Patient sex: M
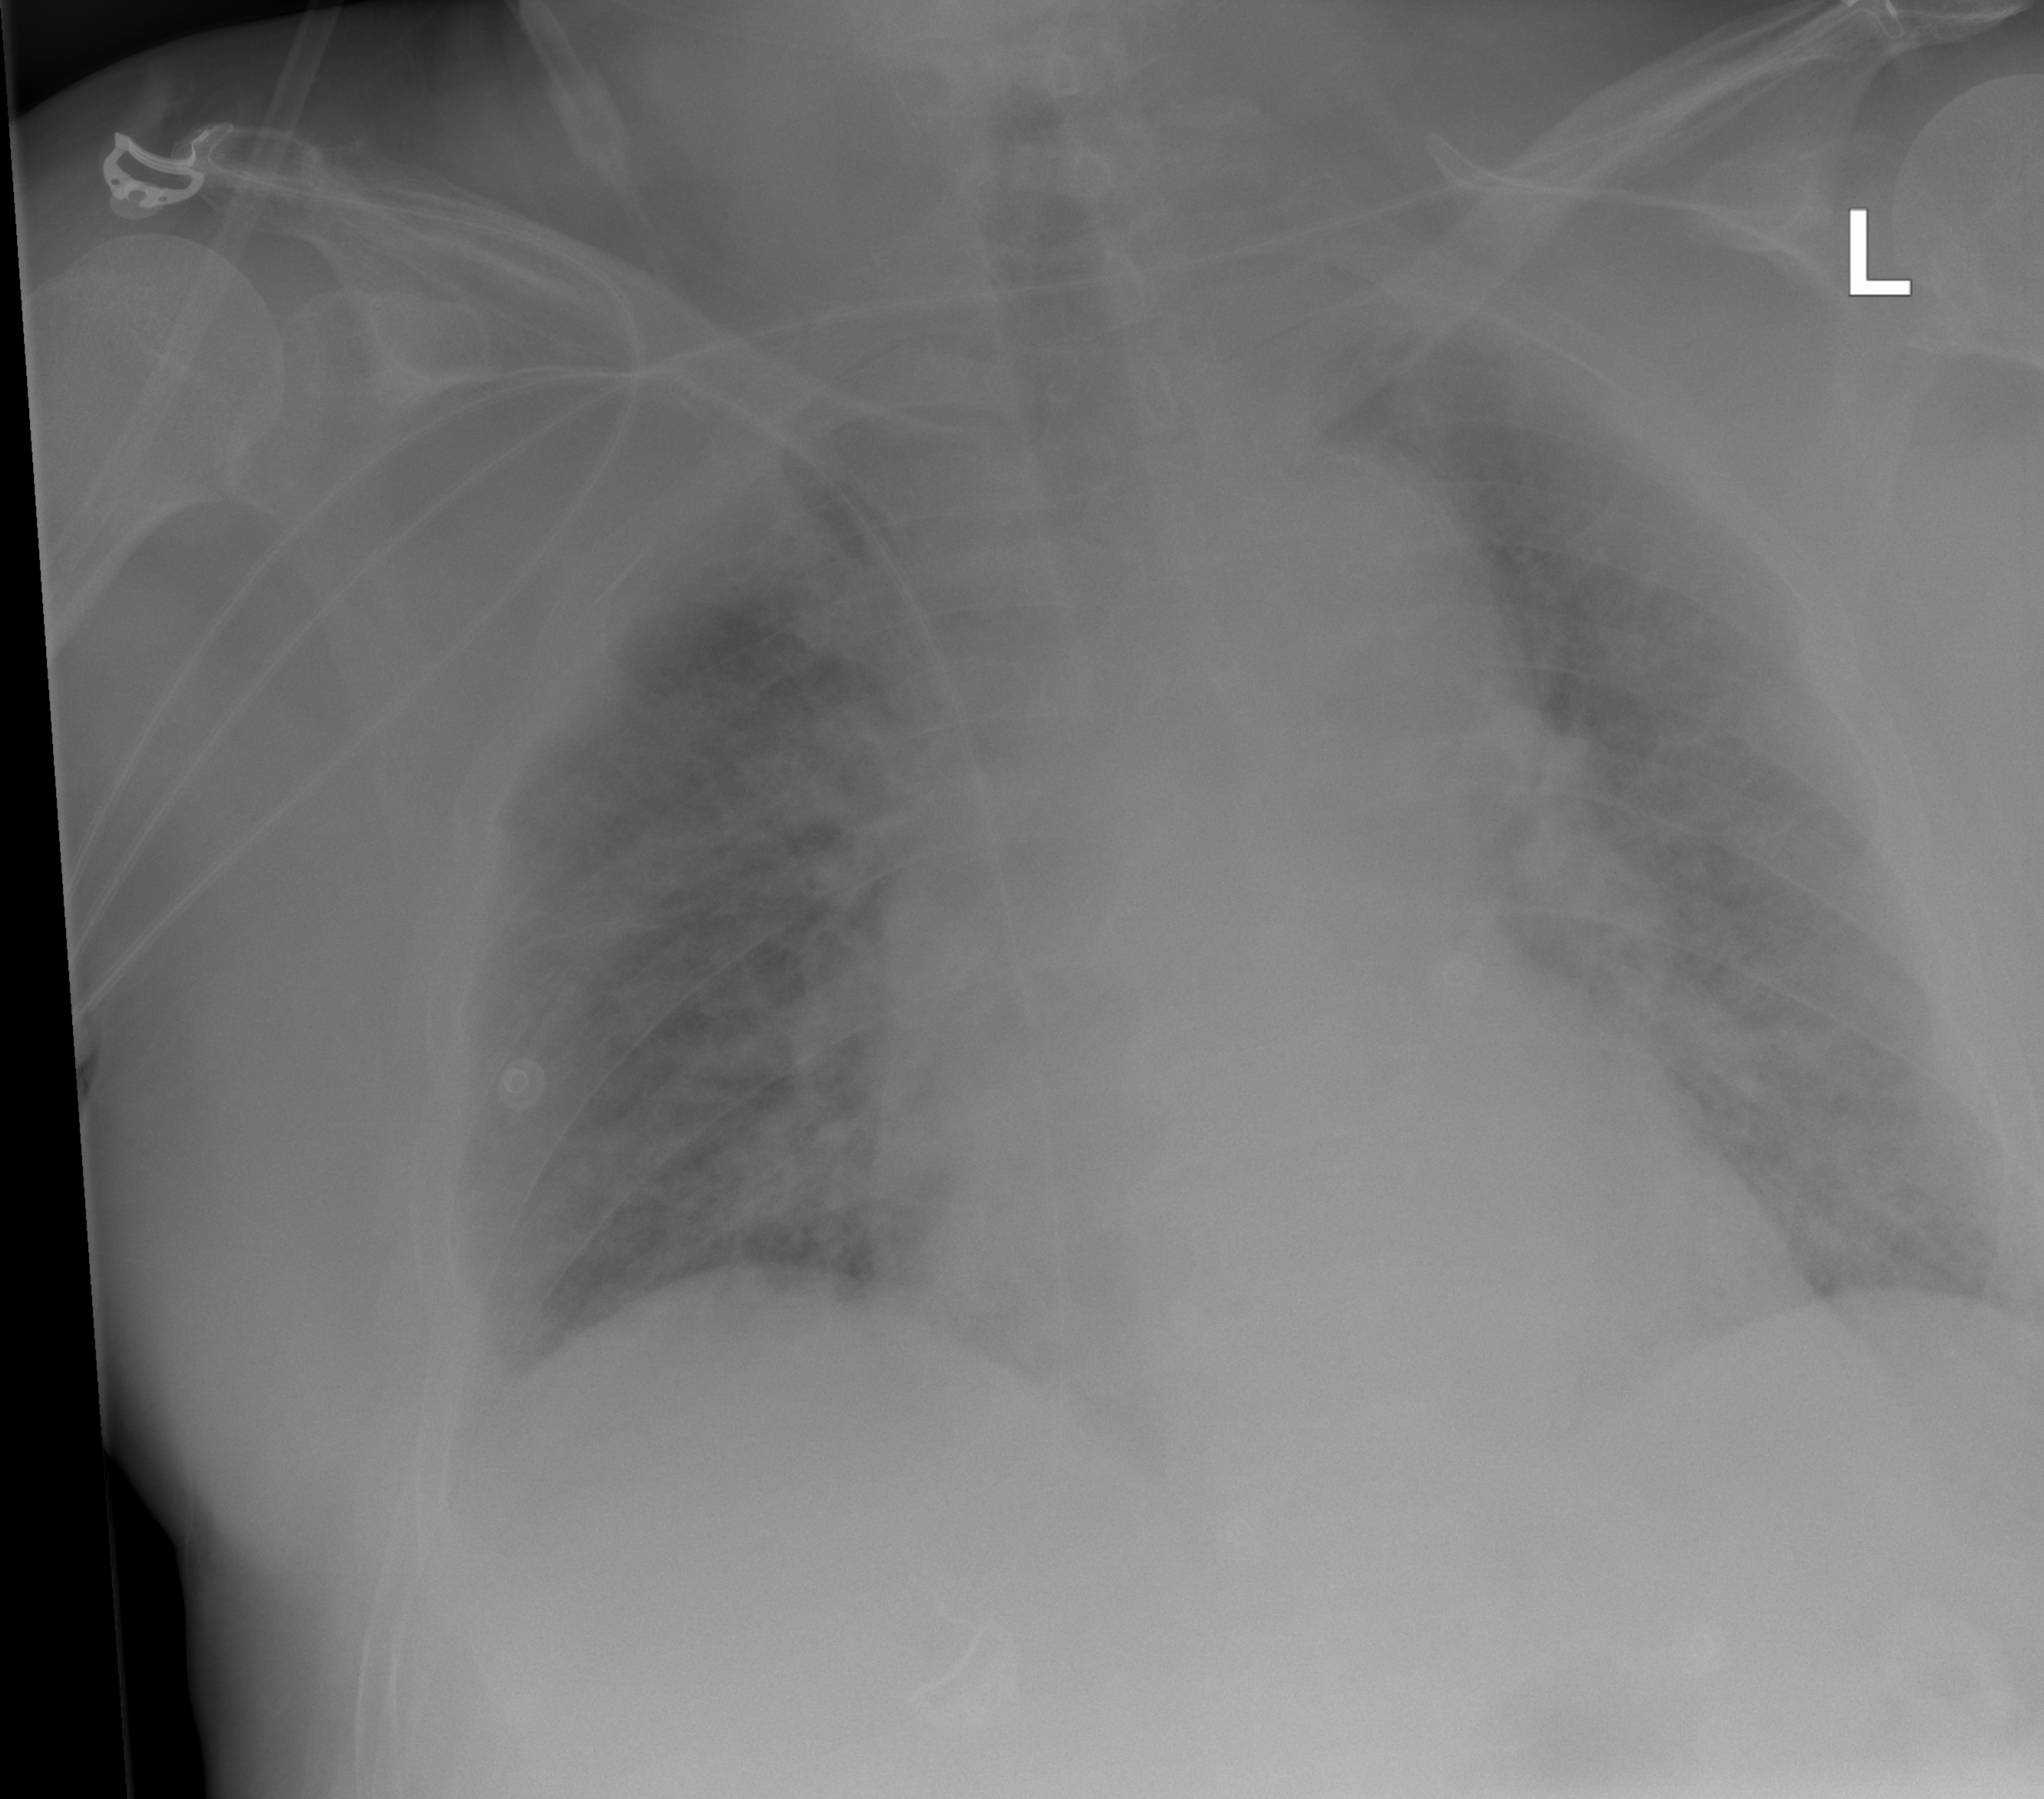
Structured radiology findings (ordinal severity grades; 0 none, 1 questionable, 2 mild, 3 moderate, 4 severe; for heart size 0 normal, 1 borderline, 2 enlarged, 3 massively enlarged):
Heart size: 2
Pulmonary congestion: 3
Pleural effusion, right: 2
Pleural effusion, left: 2
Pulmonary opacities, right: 3
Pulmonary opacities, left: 3
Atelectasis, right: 2
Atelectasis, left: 0